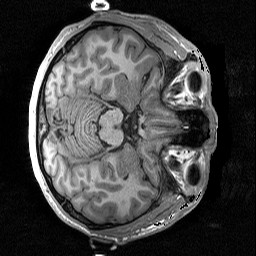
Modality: T1w
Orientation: axial